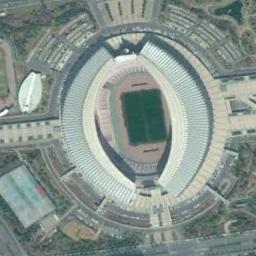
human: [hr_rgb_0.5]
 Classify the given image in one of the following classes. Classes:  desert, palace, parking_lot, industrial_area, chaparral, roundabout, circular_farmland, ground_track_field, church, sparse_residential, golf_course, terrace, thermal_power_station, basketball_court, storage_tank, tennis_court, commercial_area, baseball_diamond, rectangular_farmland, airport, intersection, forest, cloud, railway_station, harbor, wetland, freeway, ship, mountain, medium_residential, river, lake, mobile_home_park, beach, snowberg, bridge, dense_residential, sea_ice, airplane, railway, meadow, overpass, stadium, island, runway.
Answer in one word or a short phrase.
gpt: stadium